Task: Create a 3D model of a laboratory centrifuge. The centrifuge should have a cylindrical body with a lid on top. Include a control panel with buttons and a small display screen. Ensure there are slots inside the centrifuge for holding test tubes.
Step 279:
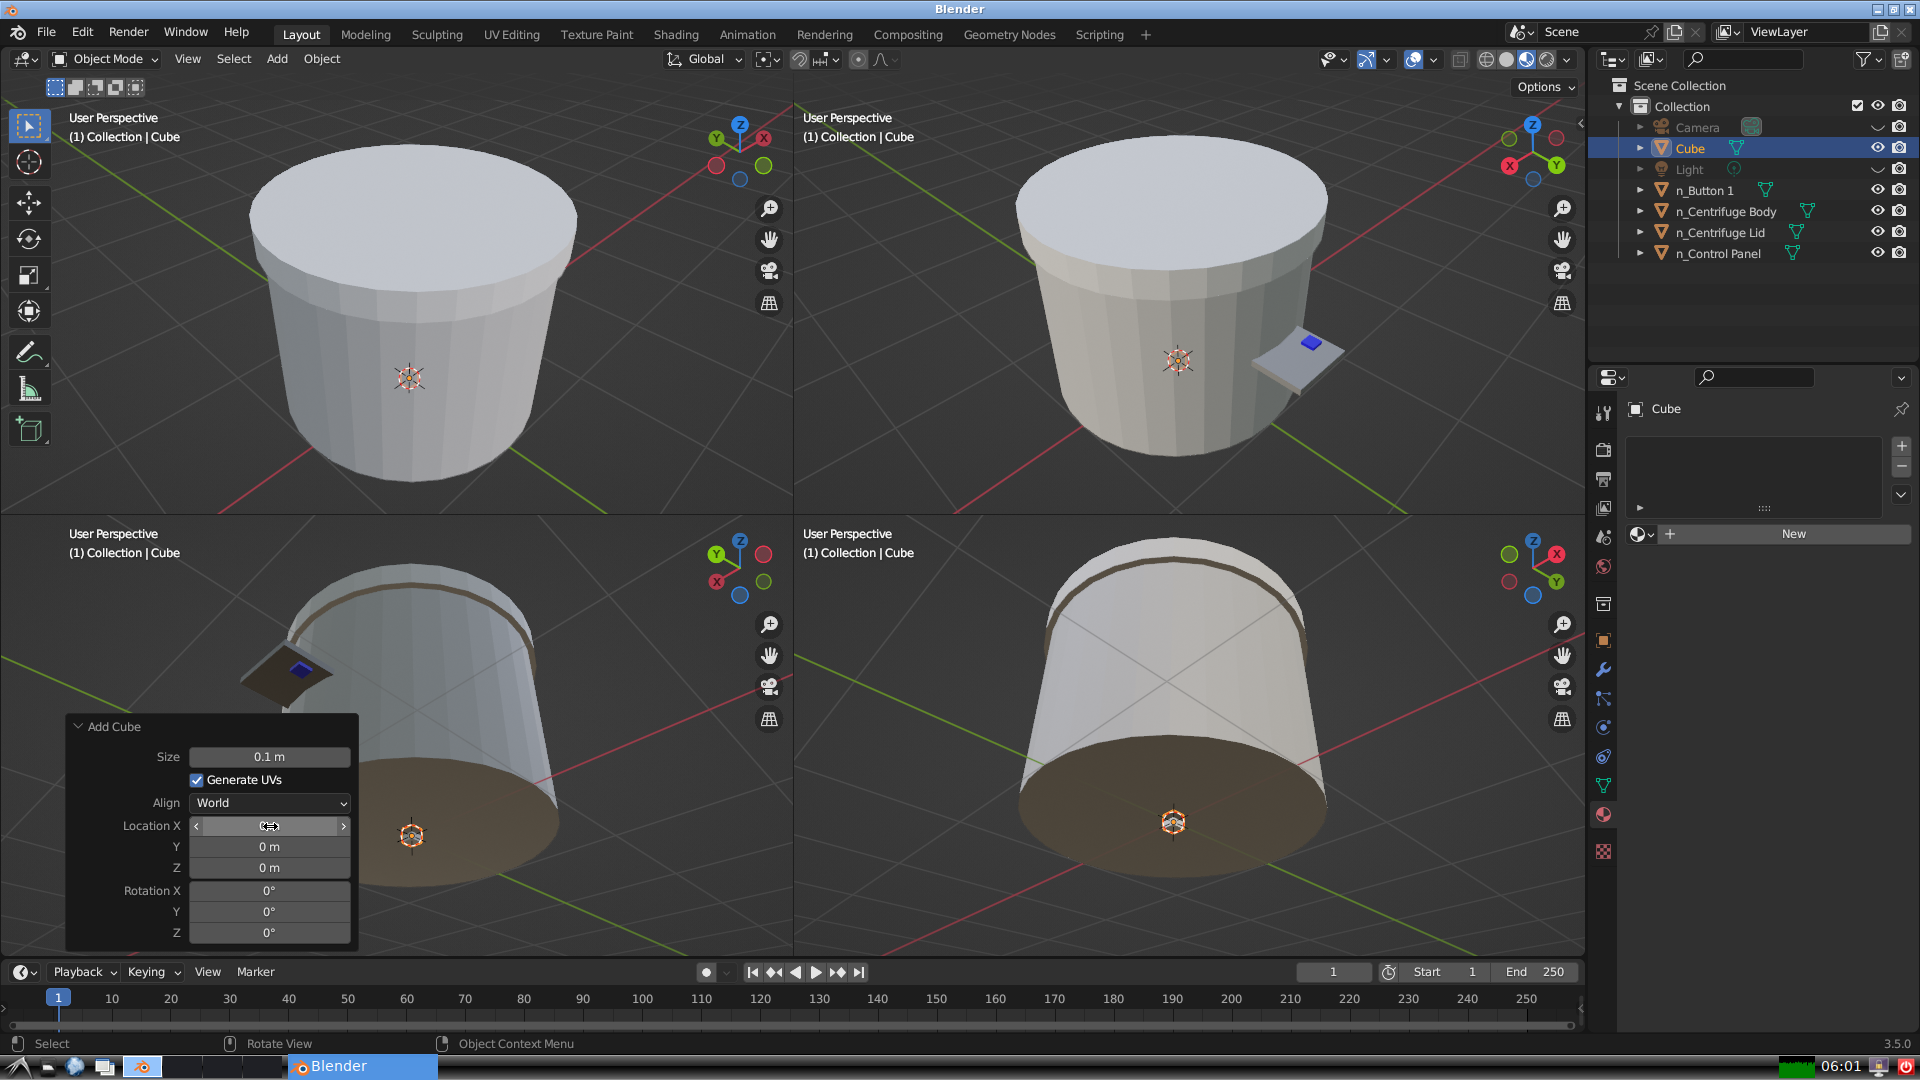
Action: click: no